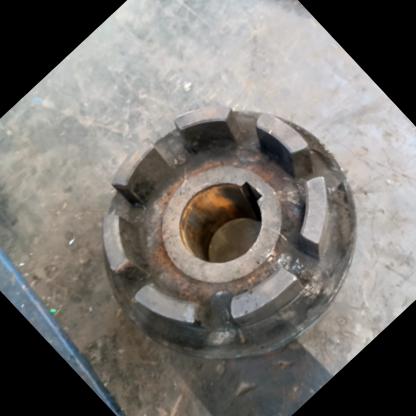
Klasa: inne